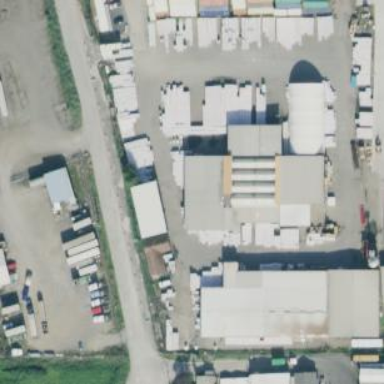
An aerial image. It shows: Industrial building.